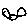
Label: fish